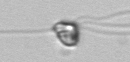
Label: flagellate_morphotype1